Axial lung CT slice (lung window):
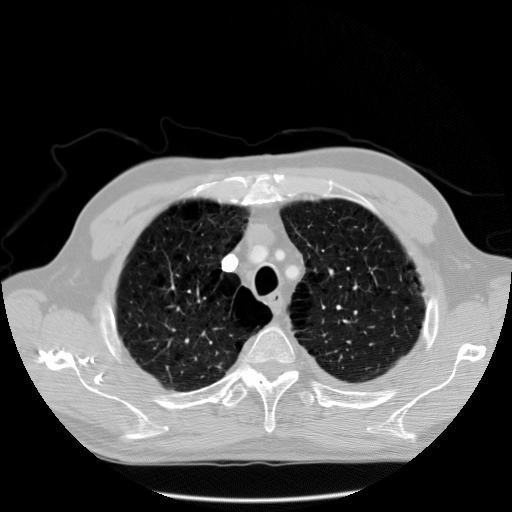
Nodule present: no